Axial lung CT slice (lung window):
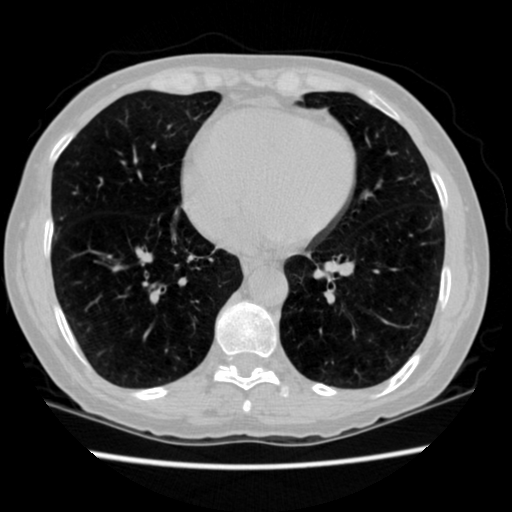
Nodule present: no